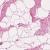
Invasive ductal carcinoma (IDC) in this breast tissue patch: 0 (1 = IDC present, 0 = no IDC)